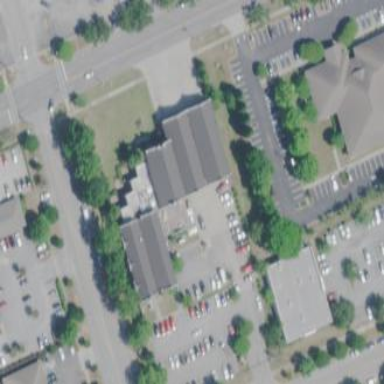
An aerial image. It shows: Fire station building.